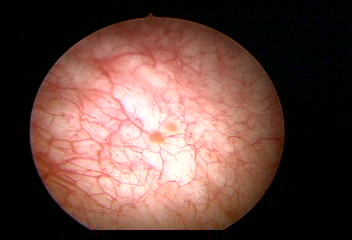
Modality: WLC
Class: Normal mucosa
Bladder cancer association: No